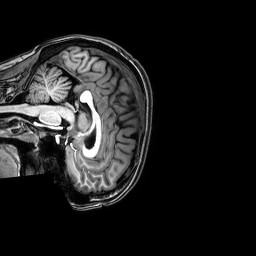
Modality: T1w
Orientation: sagittal
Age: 24
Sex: female